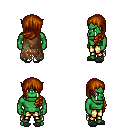
a pixel art fantasy rpg character, male body template, orc, green skin, brown tattered cape, gold greaves, brunette left-swept hairstyle, gray slippers, four views (front, back, left, right), 2x2 character sprite sheet, small pixel art, hard edges, no anti-aliasing